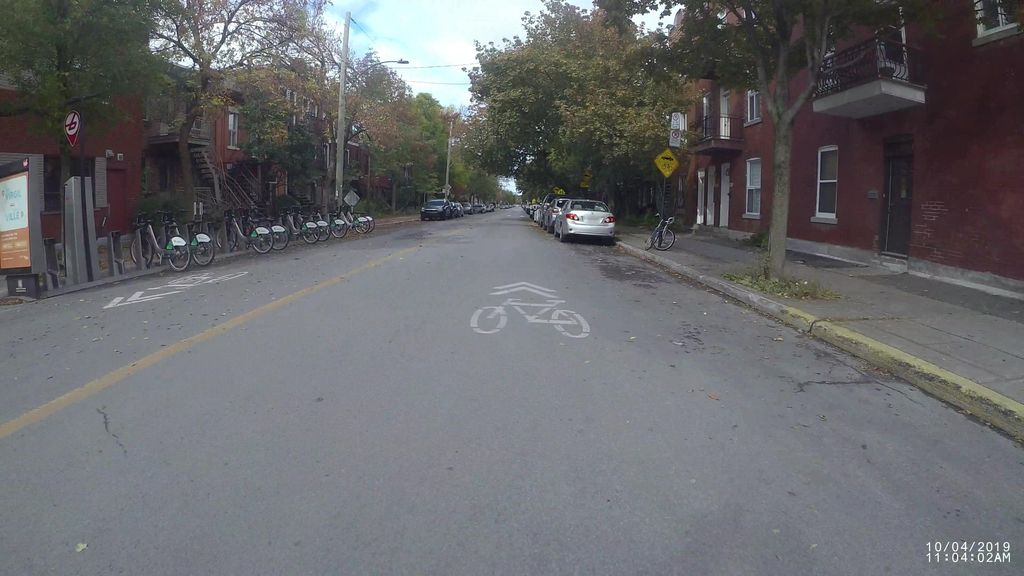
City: montreal